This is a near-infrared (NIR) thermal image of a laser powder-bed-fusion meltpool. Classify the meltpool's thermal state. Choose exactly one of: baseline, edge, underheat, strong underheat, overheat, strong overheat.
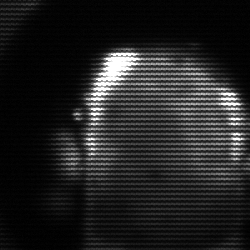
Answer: baseline